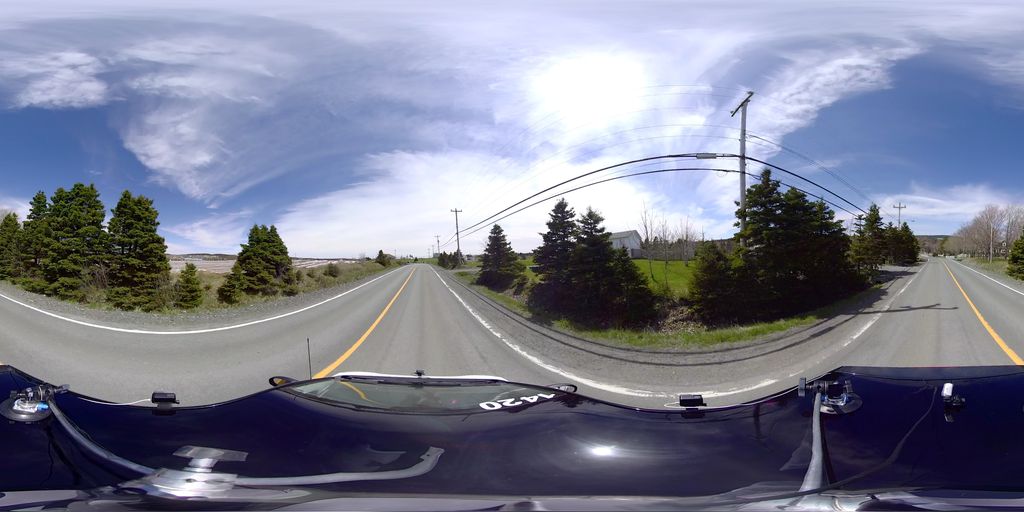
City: st_johns